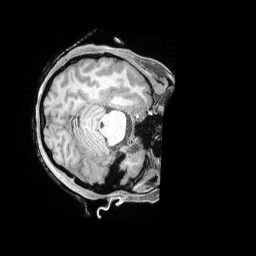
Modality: T1w
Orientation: axial
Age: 37
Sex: female
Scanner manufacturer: siemens
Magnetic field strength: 3 T
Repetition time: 2 s
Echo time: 0.00211 s